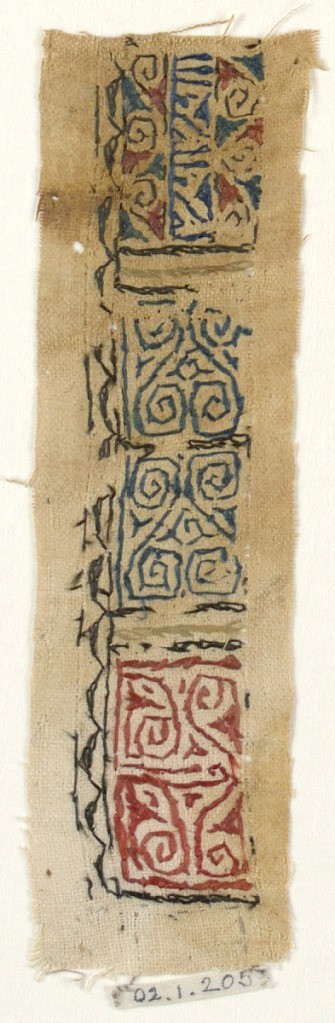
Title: Band
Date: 13th century
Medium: Embroidery using silk on plain weave linen
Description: Polychrome embroidery of scrillwork within rectangles.